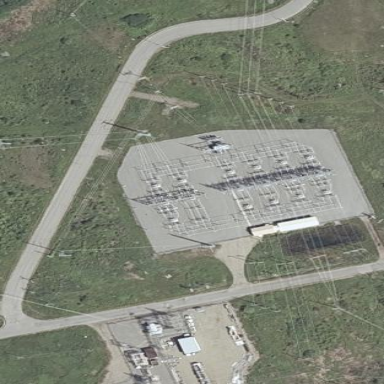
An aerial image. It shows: Fence surrounds transmission level power substation.